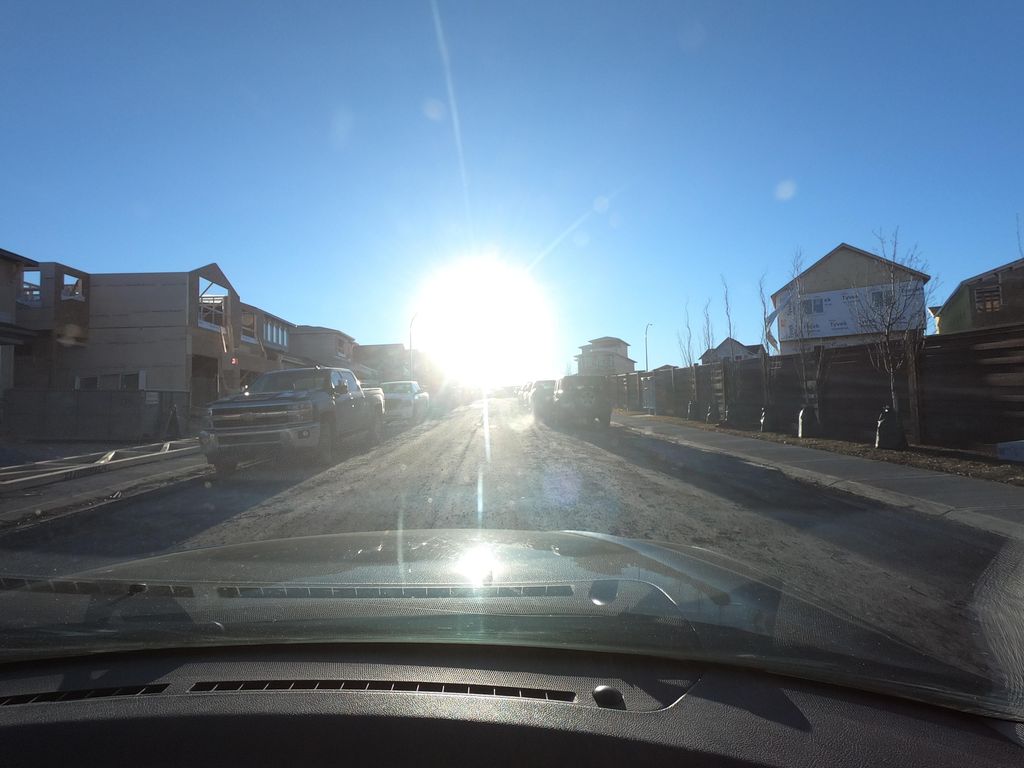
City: calgary